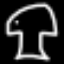
Label: mushroom